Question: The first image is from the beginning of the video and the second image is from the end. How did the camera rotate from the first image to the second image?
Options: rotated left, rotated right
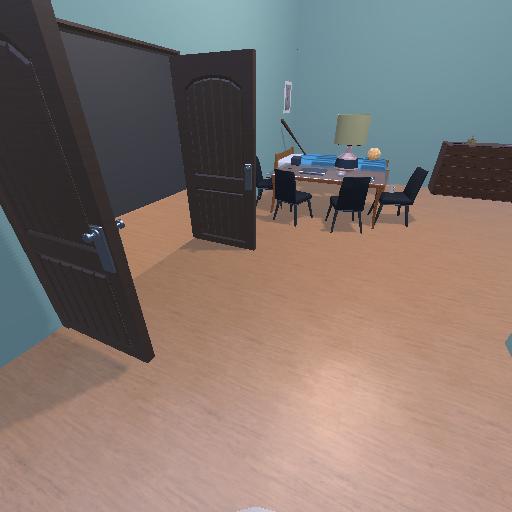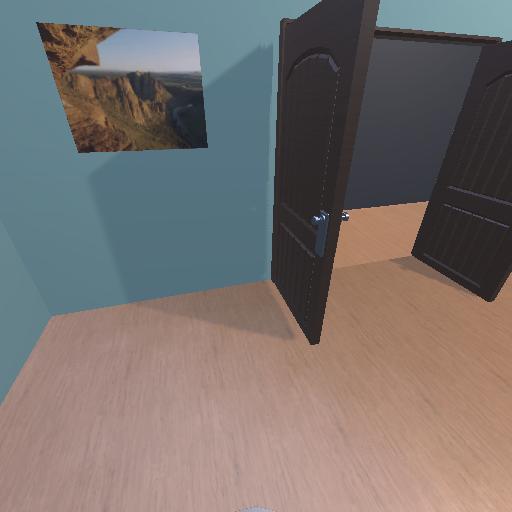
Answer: rotated left